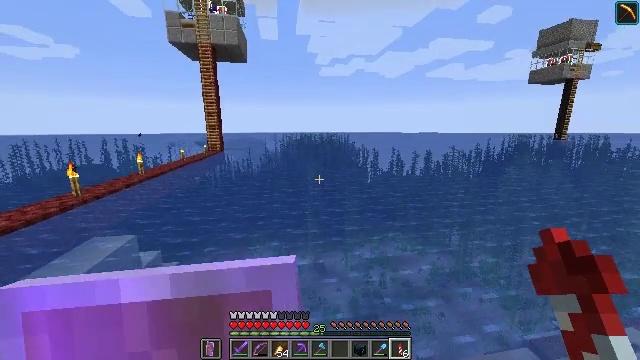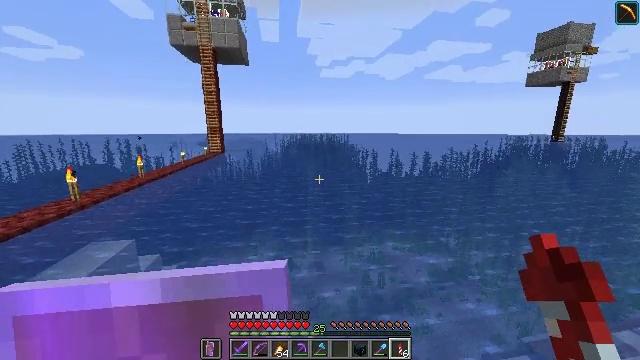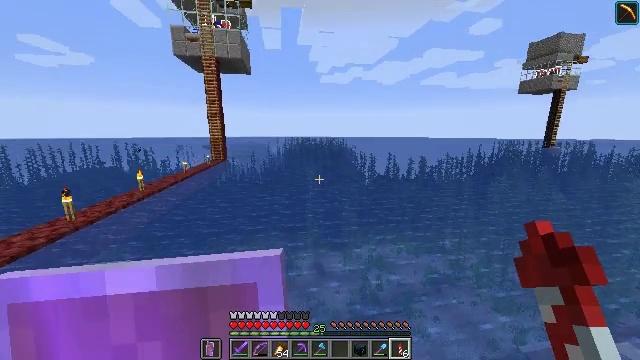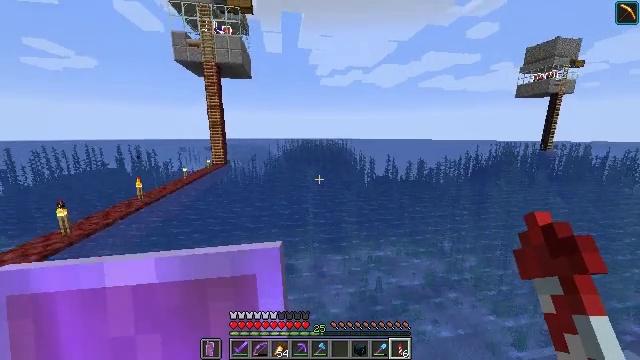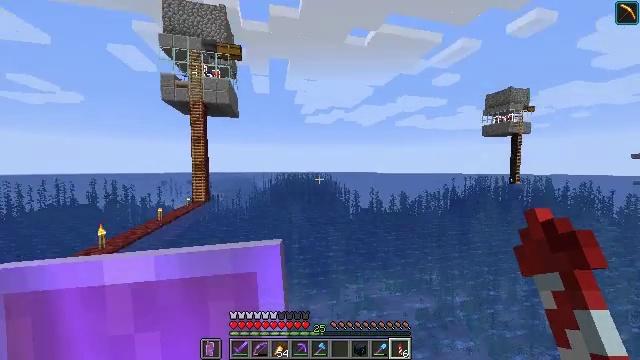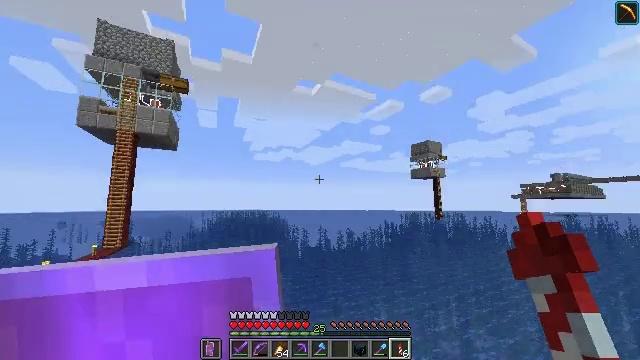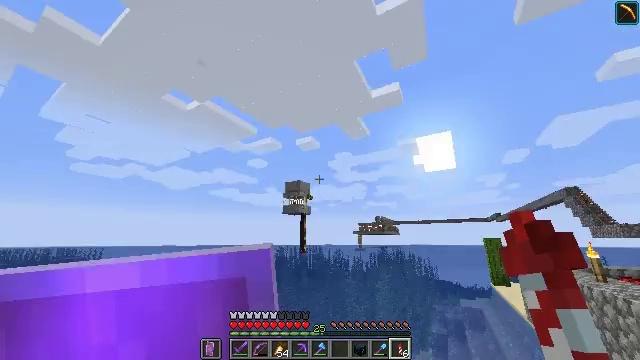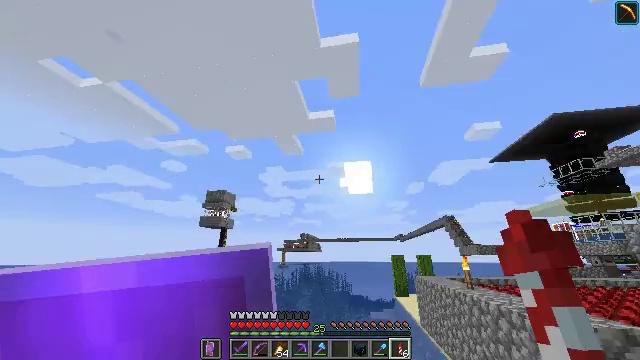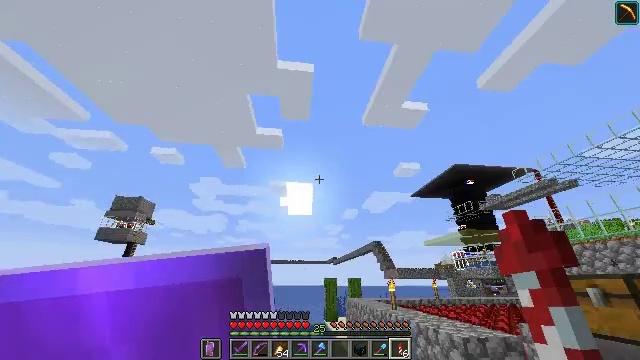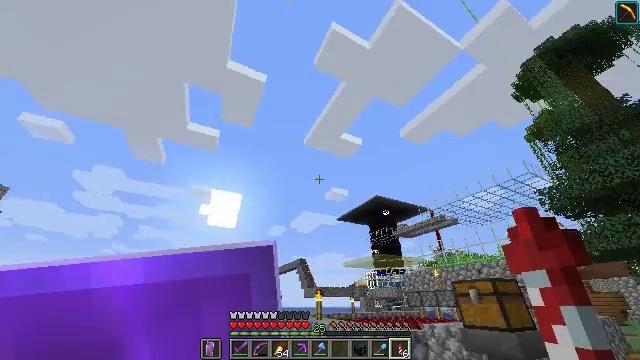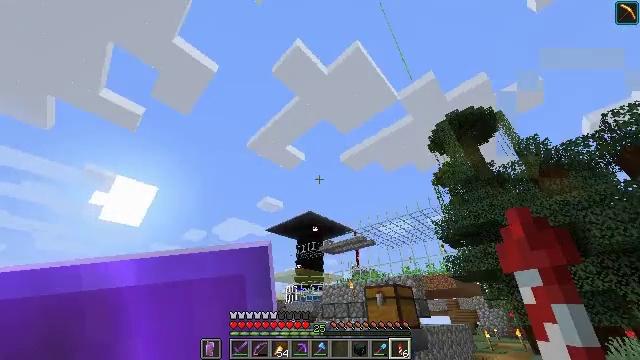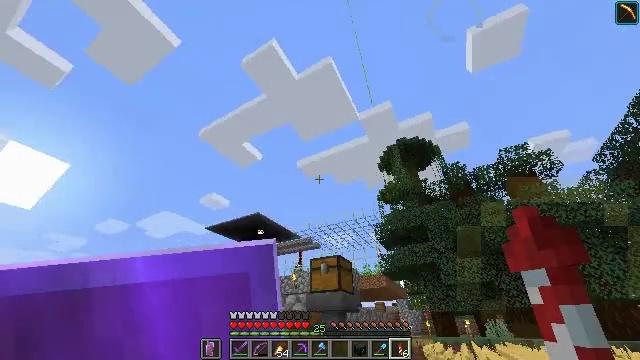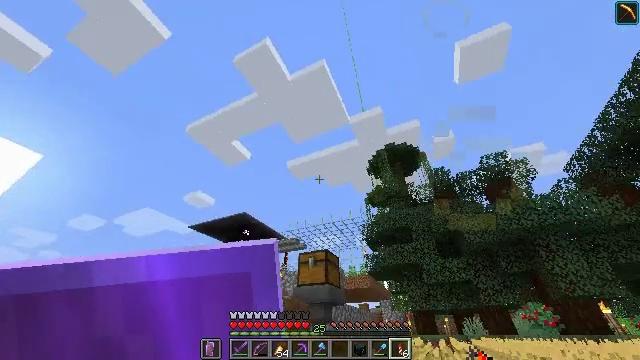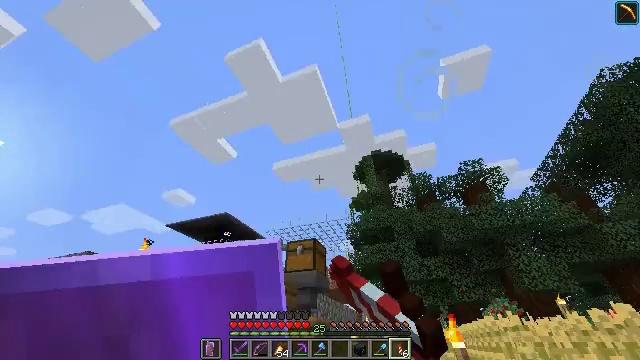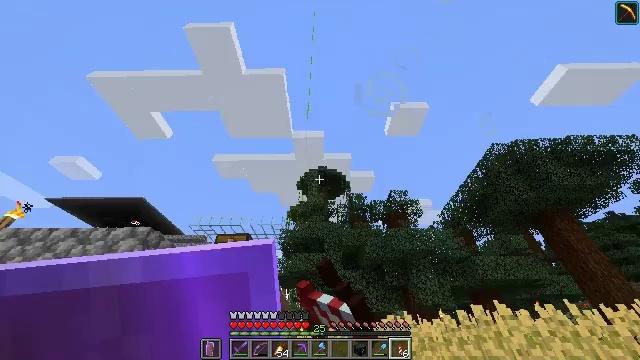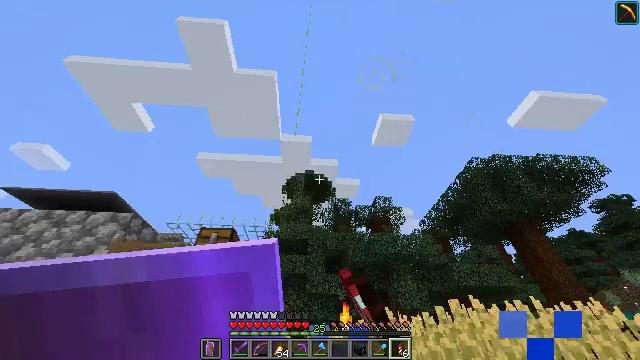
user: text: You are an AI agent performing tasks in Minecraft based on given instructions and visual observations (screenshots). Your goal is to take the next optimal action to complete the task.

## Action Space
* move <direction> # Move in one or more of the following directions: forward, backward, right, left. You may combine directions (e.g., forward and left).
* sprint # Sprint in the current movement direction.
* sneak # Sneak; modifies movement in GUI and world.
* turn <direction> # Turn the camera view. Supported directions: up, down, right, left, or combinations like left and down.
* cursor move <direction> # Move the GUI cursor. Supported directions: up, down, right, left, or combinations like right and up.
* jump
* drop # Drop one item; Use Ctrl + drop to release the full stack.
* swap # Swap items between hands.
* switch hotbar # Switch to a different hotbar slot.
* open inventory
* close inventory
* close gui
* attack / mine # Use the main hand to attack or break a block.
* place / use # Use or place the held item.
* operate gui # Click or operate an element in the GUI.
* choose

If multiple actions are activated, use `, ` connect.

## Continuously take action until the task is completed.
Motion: motion action
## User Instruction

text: Break the sticky piston to collect it.
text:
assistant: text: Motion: move forward, sprint, jump
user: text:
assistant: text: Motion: move forward, sprint, jump
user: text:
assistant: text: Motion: move forward, sprint, jump
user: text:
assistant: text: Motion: move forward, sprint, turn right and up, jump
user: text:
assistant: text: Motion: move forward, sprint, turn right and up, jump
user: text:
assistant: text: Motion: move forward, sprint, turn right and up
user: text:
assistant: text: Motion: move forward, sprint, turn right and up
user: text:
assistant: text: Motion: move forward, sprint, turn right and up
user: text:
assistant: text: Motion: move forward, sprint, turn right and up, jump
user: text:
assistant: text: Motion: move forward, sprint, turn right and up, jump
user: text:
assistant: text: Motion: move forward, sprint, turn right and up, jump
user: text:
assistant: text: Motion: move forward, sprint, turn right, use / place, jump
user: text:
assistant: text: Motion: move forward, sprint, turn right and up, use / place, jump
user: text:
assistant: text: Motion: move forward, sprint, turn right and up, use / place, jump
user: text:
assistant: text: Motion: move forward, sprint, turn right and up, jump
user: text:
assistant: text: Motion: move forward, sprint, turn right and up
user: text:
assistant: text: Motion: move forward, sprint
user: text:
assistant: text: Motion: move forward, sprint
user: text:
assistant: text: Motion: move forward, sprint
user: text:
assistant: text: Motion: move forward, sprint, turn up
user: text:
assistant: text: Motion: move forward, sprint, turn up
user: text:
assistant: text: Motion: move forward, sprint, turn up
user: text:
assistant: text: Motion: move forward, sprint
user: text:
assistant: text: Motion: move forward, sprint
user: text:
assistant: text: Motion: move forward, sprint
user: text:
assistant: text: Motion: move forward, sprint
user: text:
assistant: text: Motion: move forward, sprint
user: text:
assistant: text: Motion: move forward, sprint
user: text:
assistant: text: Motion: move forward, sprint
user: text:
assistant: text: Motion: move forward, sprint